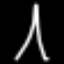
Label: The Eiffel Tower